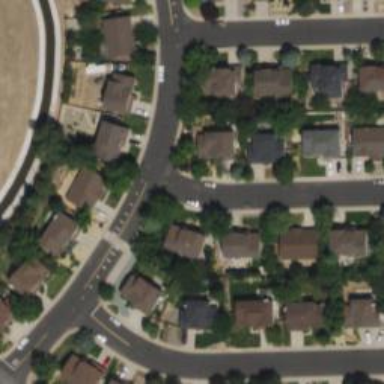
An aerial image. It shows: Residential road with asphalt surface and separate sidewalk.